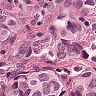
Metastatic tissue present: yes